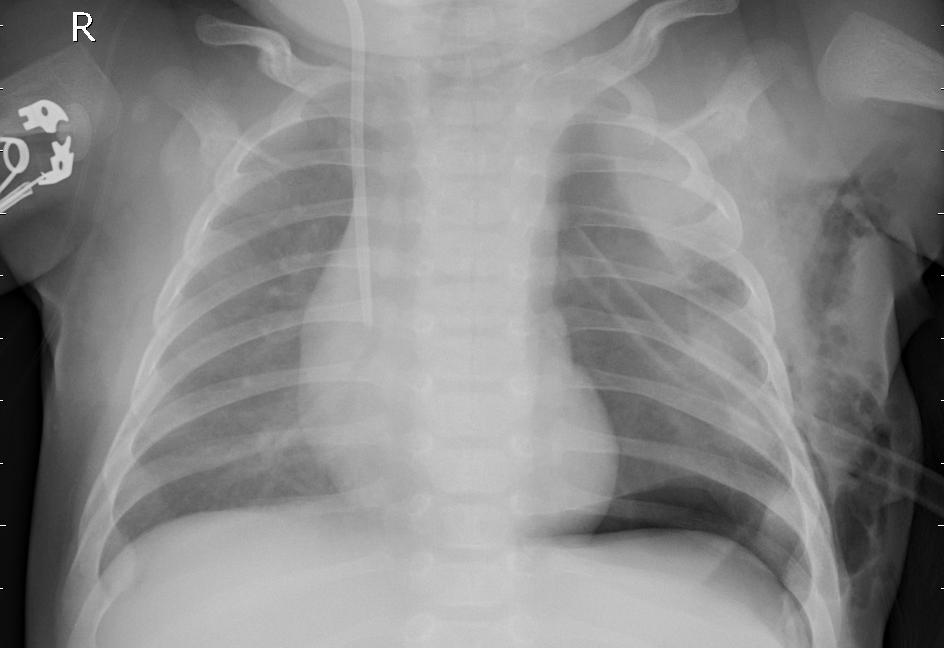
Diagnosis: PNEUMONIA